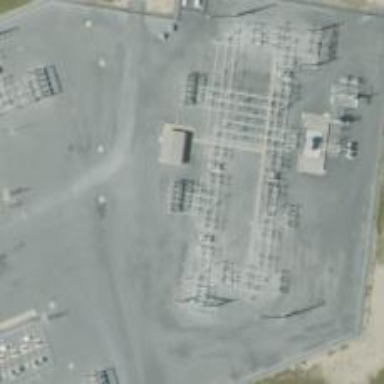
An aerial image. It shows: Switch for power supply.